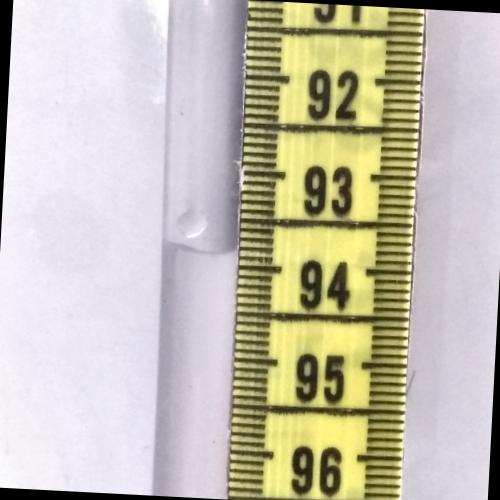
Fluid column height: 93.8 cm